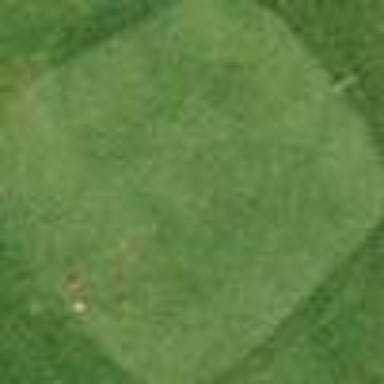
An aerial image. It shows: Golf tee on grassy land.